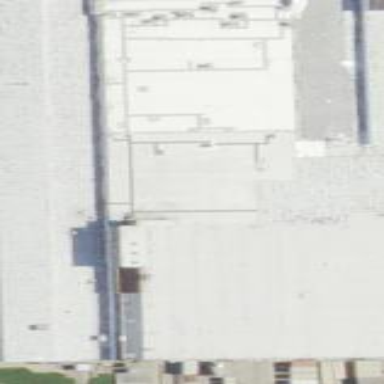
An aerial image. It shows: Commercial building.